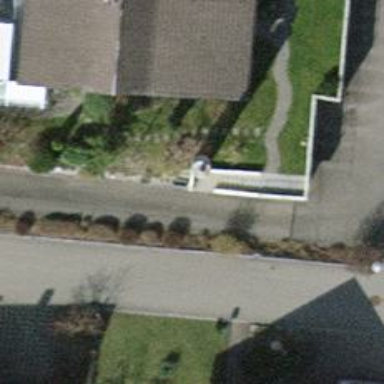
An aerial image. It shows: Concrete steps.